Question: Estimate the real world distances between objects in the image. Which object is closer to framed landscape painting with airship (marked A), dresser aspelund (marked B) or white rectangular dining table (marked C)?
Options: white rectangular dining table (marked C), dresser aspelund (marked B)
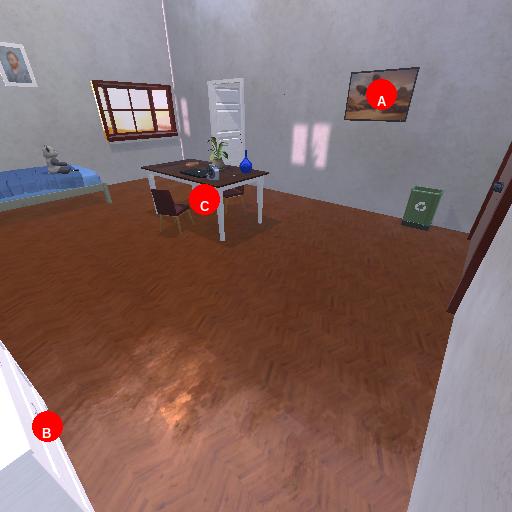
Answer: white rectangular dining table (marked C)